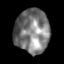
Tissue: skin
Cell type: Epithelial cells
Senescence score: 0.2596
Nuclear area (px): 1498
Mean DAPI intensity: 122.34